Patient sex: M
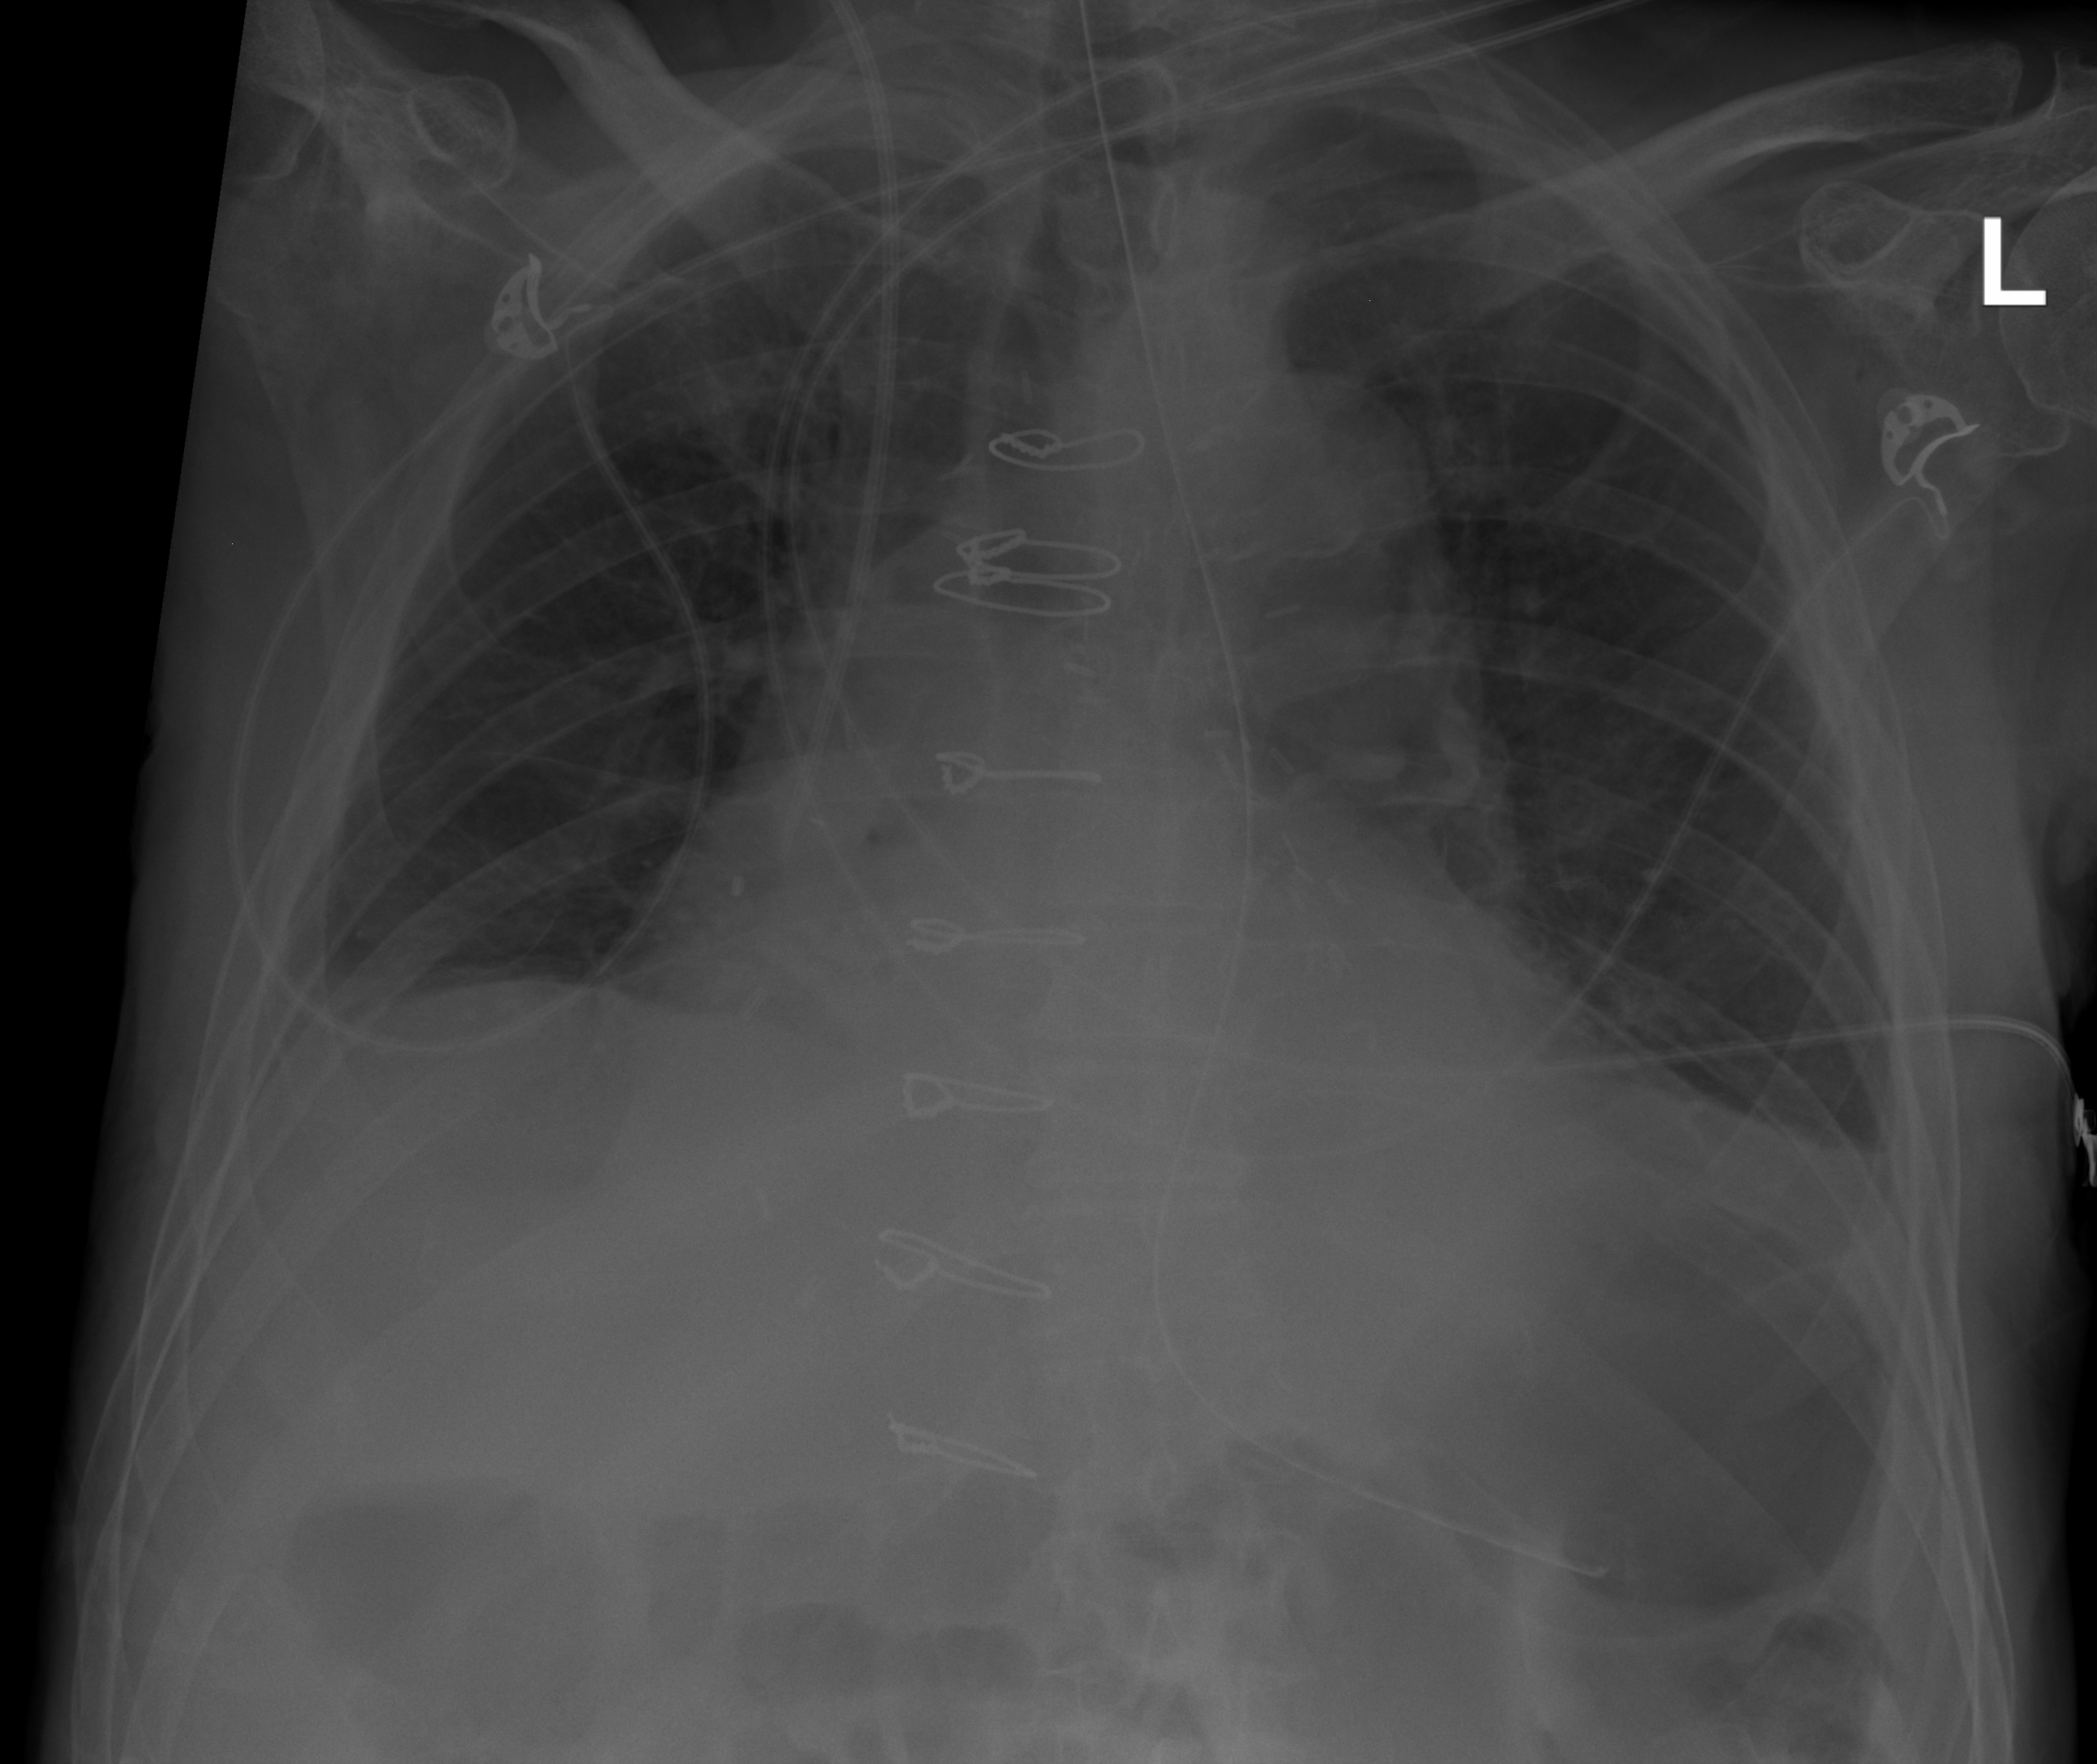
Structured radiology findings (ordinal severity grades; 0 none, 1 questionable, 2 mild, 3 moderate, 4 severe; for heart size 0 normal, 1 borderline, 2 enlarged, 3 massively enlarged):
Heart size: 1
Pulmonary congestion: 0
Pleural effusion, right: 0
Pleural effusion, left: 2
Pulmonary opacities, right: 0
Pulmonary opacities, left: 0
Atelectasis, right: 0
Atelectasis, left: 2